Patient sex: F
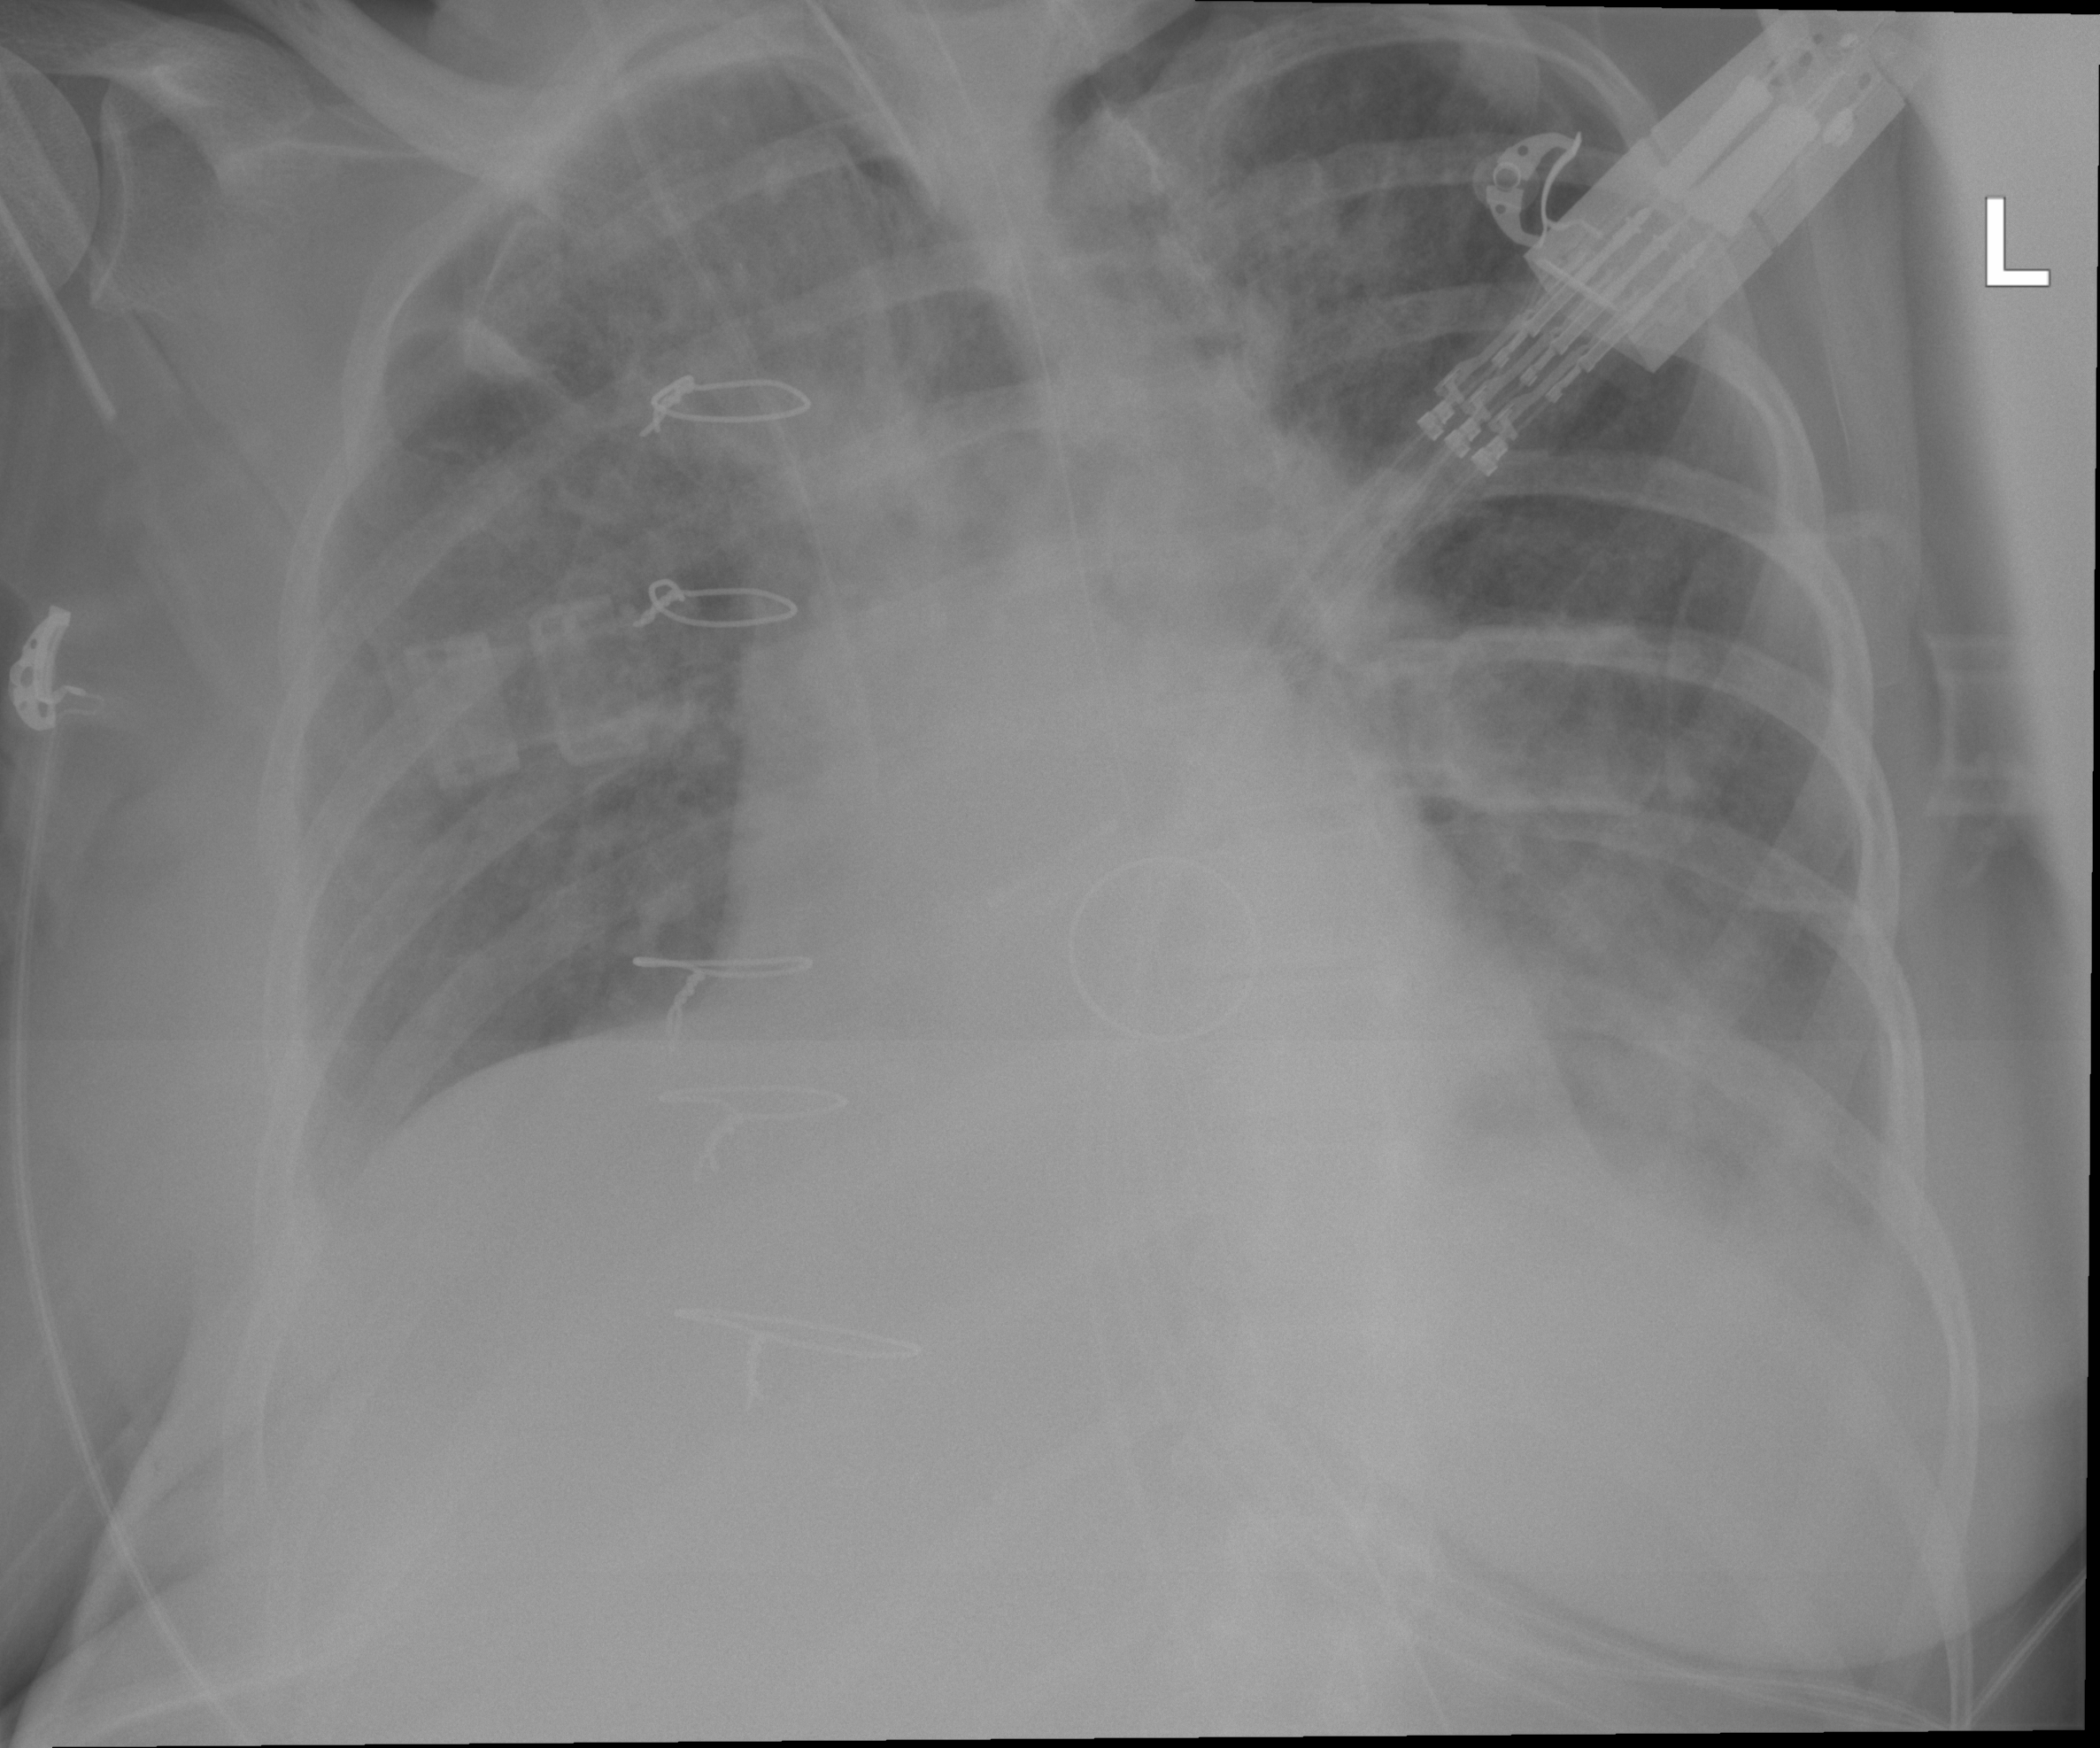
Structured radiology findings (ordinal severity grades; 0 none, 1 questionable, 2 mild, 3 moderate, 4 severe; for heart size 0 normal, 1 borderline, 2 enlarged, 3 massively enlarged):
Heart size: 1
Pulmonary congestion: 2
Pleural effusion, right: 2
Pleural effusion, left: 2
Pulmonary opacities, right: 2
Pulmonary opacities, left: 3
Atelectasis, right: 2
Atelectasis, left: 2